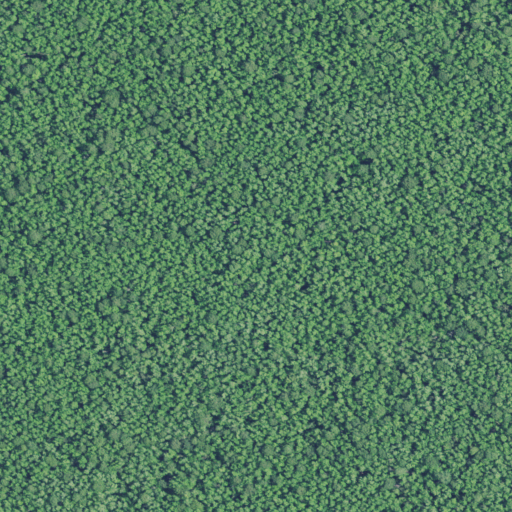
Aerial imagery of island in South Carolina named Sandy Island containing only woody wetlands